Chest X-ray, AP view. Patient: 38 years old, sex F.
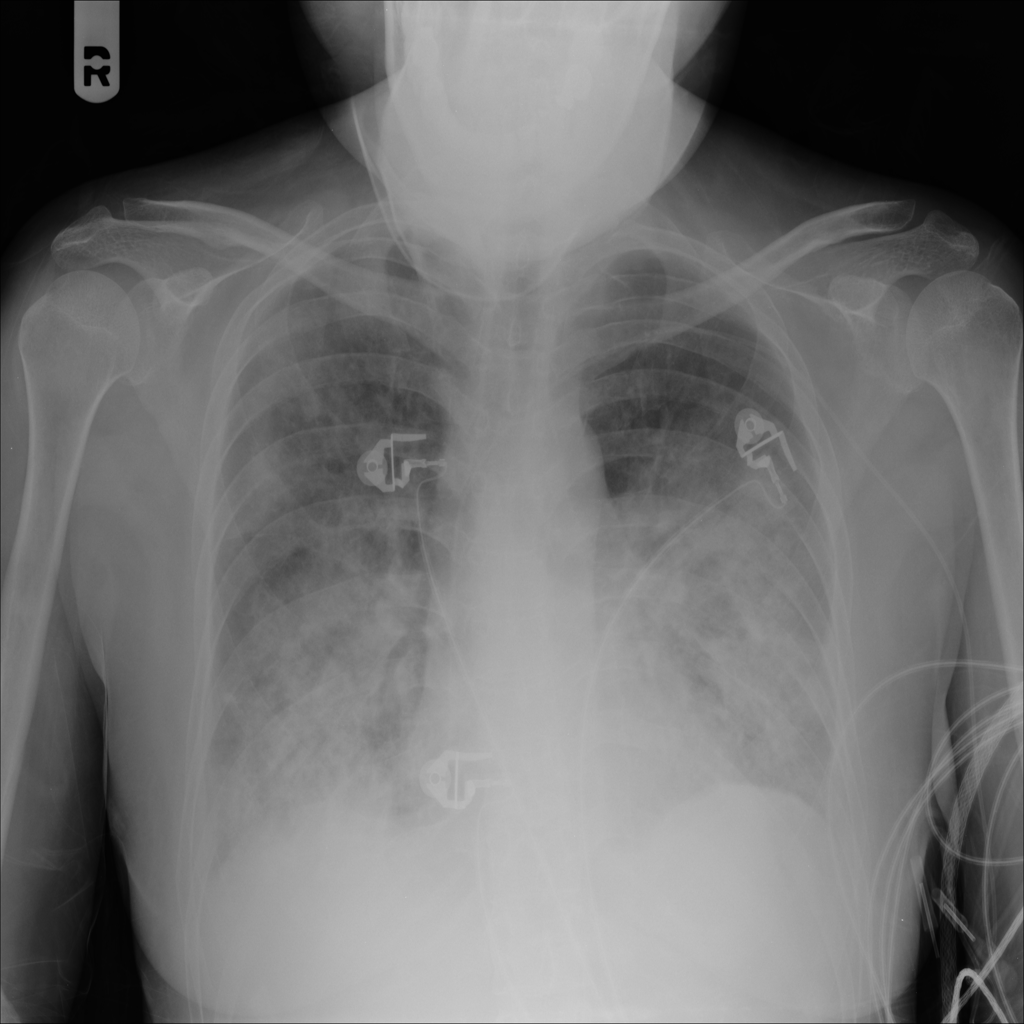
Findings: Infiltration